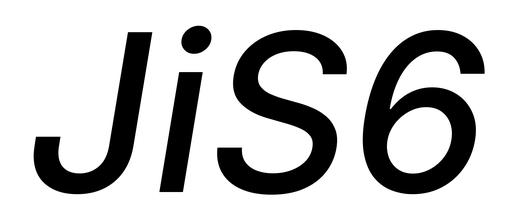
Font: Inter-Italic_Medium_Italic